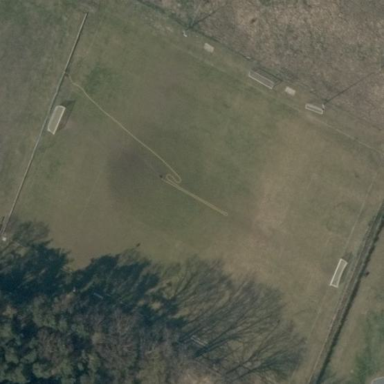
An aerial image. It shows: Soccer pitch designated for leisure and sports activities.